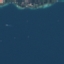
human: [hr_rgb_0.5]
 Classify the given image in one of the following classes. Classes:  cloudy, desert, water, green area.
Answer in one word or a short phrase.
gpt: water